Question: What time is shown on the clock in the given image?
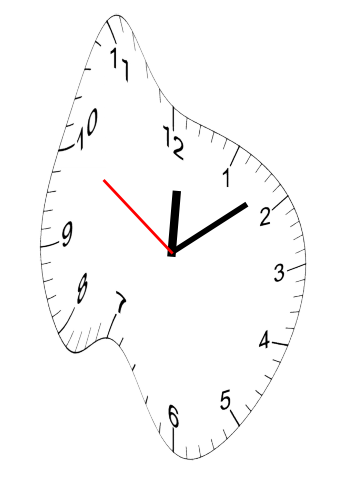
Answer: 12:08:50